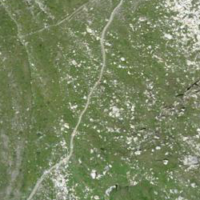
EUNIS habitat code: 31
Species observed at this site:
Parnassia palustris